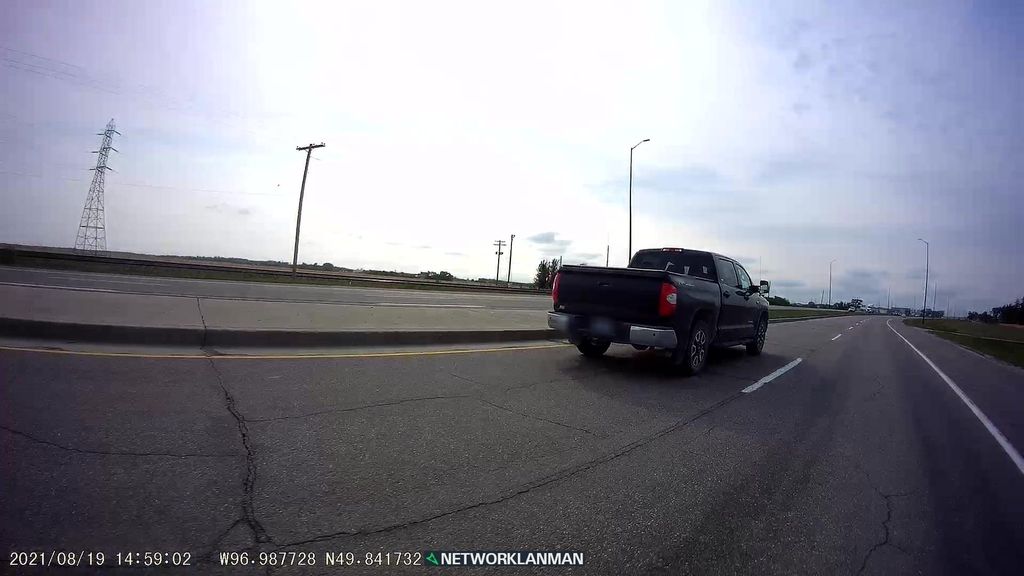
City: winnipeg